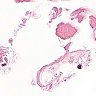
Metastatic tissue present: no